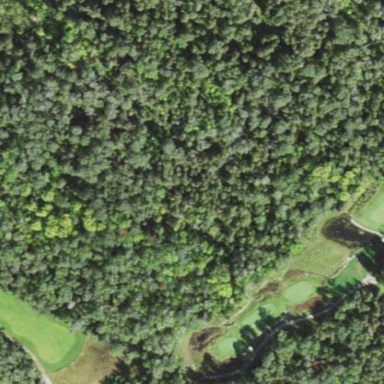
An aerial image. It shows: Area of rough grass used for golf.